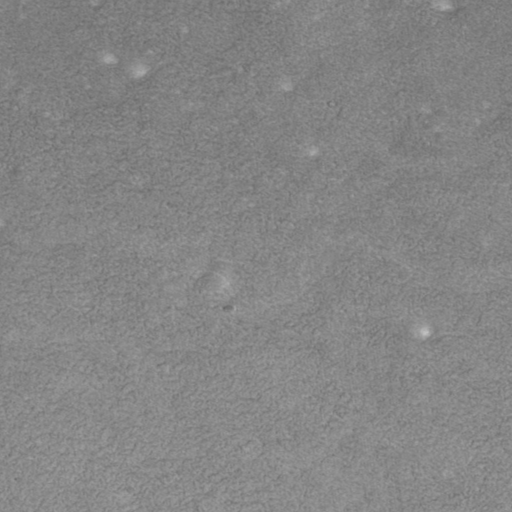
Classes present: Background